Question: Is there a simpler way to even distribute multiple objects within the bounds of another object?
I've included a picture to help illustrate what I want done.

The green portion is my artboard, the gray portion is the main body and I would like item1-6 to be even distributed within the bounds of the white box. Typically to achieve the desired result I have to create additional objects (represented by the red lines) and place one at the left end of my box, one at the right end, and one between each item, and then use the distribute evenly button and remove the red lines afterwards.
I imagine there is a faster way but I can't seem to find it. Any ideas are appreciated.
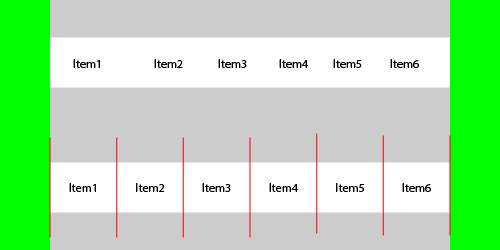
Answer: Okay, this is slightly fiddly, but hopefully this will seem quite inuitive once you've done it once or twice.
1. Find the width of your container.
2. Select container and objects - then set container to Key Object.
3. Enter width of container into Align window: Distribute Spacing, divide the figure by the number of objects, then click Horizontal Distribute Center.
4. Group your objects and center them to your container. Ungroup them again, if desired.
'1.' Work out the width of your containing box (or artboard, if you are distributing your items to that). If, for example, you have a rectangle you can simply select it and look at the 'W' (width) value at the top of the window (click on Transform to reveal the info if you're working on a smaller screen). Just remember this number - nothing else.

'2.' Select all of your items AND your container. Click on the container again to make it the 'Key Object' (you should see that its selection edge becomes distinctly fatter).

'3.' If necessary, open up your ALIGN window (Window > Align). With the window visible, you should see three rows or sections from which to choose - 'Align Objects', 'Distribute Objects' and 'Distribute Spacing'. If the latter is missing, you may need to click on the little up/down arrow symbol next to the 'Align' tab title a few times in order to expand all of the options.

'4.' Ensuring that you still have all of your items selected and your container set as the Key Object (The 'Align To' box should automatically be set to 'Align to Key Object' in recognition of this), enter the container width you took note of earlier into the 'Distribute Spacing' box - and append '/x' where x = the number of items you have. So, if your box is 200 pts wide, and you have 5 items, you would enter '200/5' - this will just save you having to do the maths. Illustrator will automatically divide your starting figure and (in the case of this example), it would change to '40 pt' (200 divided by 5).

'5.' Now click on the 'Horizontal Distribute Center' button and all of your items will be set to the correct spacing. They probably WON'T be properly aligned with your container, though, so ...

'6.' In order to prevent your nicely spaced items being messed up by the next step, DE-SELECT the container (so only your items are selected), group them together - either with the keyboard shortcut CTRL+G (or COMMAND+G on Mac), or by going to Object > Group.

'7.' With the items grouped, re-select your container (so container AND group of objects are selected), make the container the Key Object again - if you don't want to see it move) and click on 'Horizontal Align Center'. Your items will now be properly centered in your container and can be safely ungrouped if you wish (Ctrl+Shift+G / Command+Shift+G).